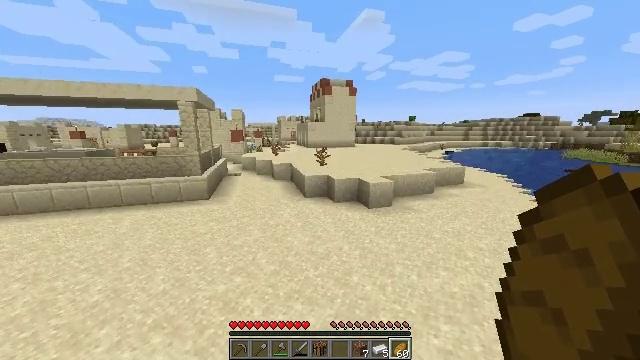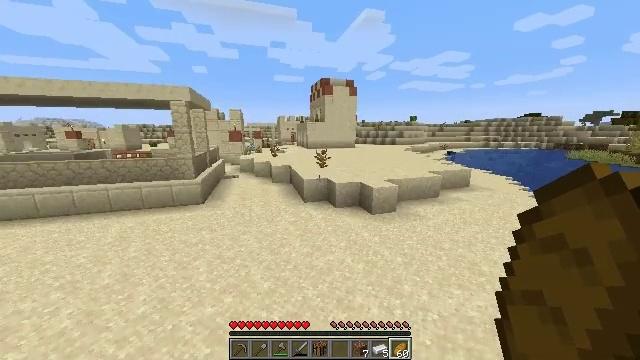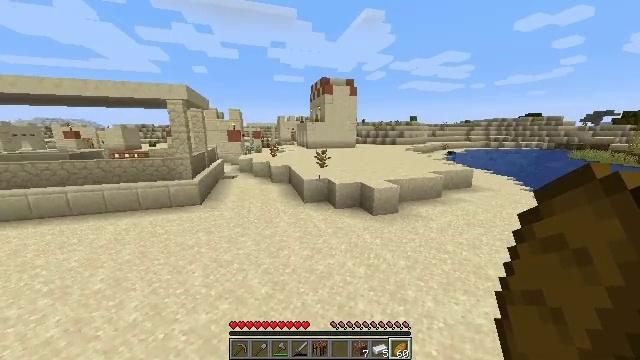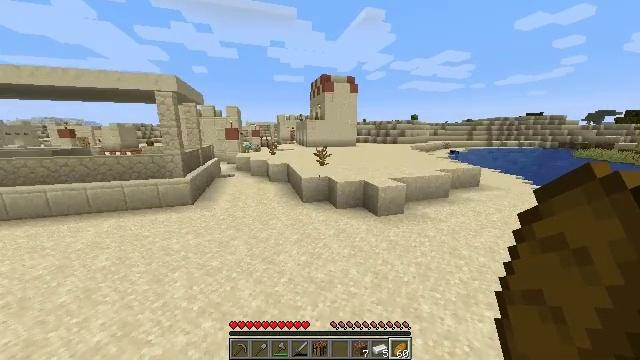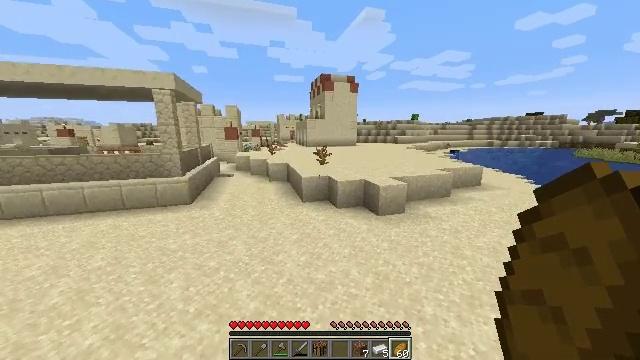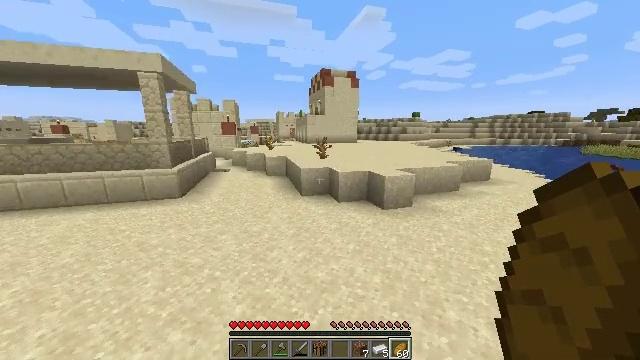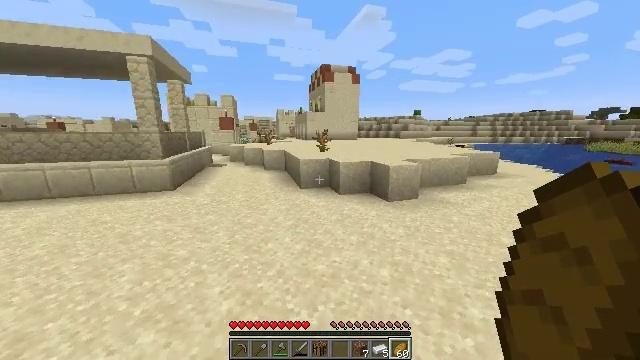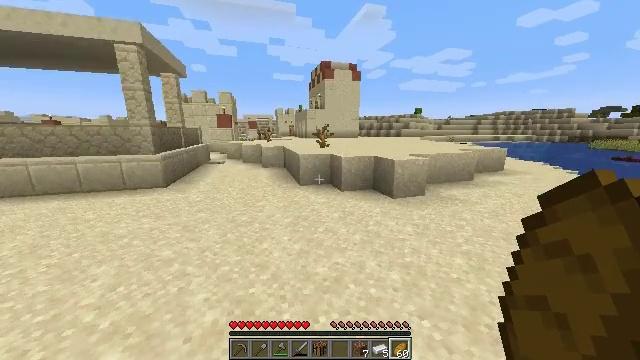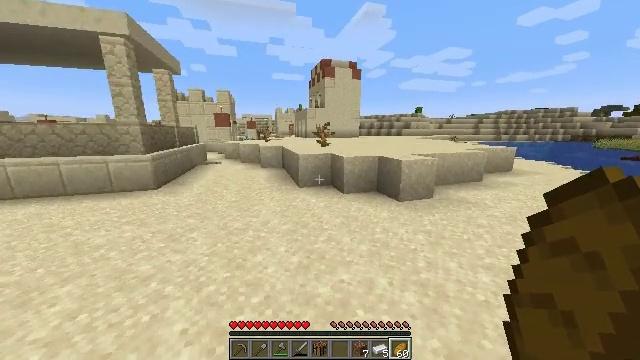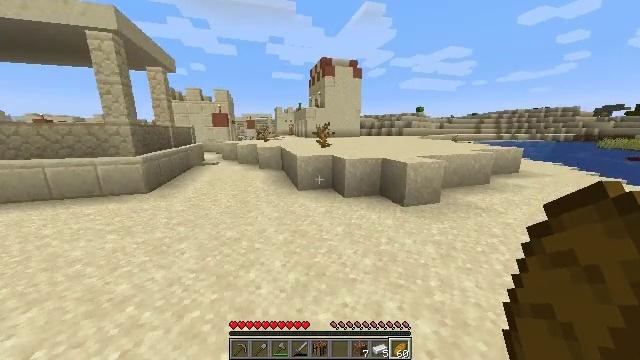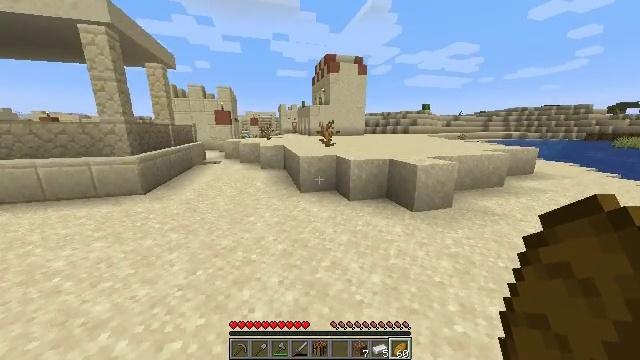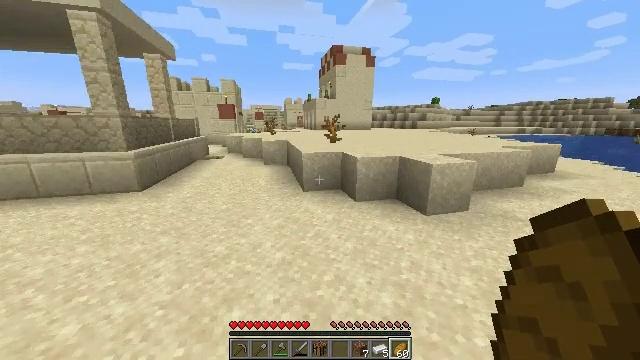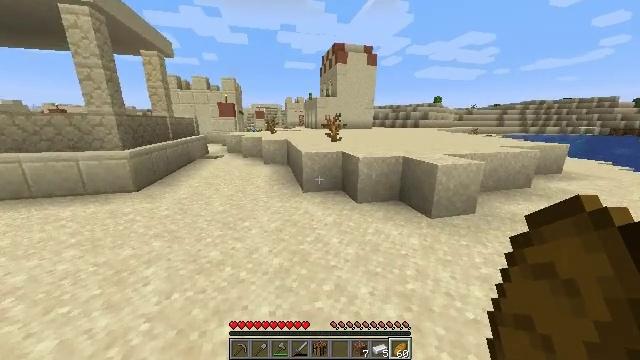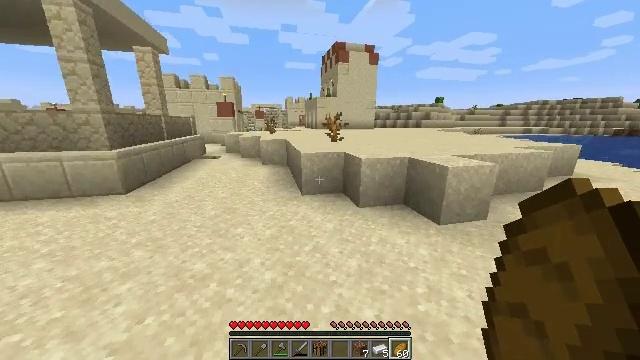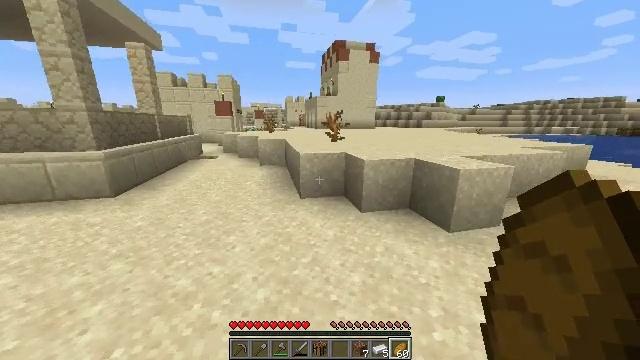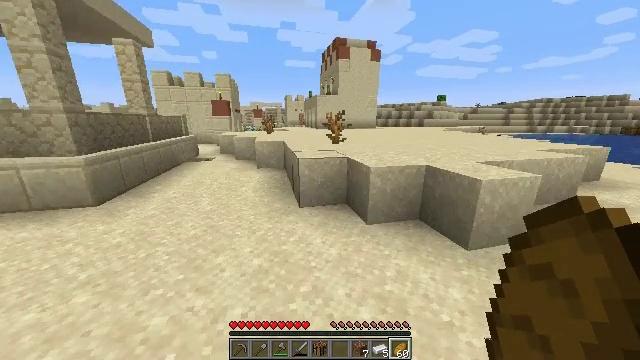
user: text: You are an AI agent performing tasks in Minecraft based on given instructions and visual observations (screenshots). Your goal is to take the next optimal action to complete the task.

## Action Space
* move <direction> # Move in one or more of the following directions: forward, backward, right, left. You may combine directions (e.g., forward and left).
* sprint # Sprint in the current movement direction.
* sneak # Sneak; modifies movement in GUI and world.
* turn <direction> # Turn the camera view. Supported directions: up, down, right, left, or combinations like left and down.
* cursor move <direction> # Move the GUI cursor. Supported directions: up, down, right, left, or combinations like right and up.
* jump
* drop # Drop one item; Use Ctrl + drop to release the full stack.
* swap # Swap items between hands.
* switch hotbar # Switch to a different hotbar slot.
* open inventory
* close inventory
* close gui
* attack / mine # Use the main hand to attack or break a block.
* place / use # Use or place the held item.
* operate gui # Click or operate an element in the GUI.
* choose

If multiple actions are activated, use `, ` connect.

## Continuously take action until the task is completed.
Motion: motion action
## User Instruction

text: Mine the lime bed to collect it.
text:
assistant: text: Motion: move forward, sprint, jump
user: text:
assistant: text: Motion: move forward, sprint, jump
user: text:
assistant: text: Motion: move forward, sprint, jump
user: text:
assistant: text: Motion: move forward, sprint
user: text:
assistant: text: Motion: move forward, sprint
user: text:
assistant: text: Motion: move forward, sprint
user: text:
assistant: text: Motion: move forward, sprint
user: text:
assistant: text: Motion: move forward, sprint
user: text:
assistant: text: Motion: move forward, sprint
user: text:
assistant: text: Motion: move forward, sprint, turn left
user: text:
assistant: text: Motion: move forward, sprint, turn left and down
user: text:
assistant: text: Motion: move forward, sprint
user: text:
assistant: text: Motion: move forward, sprint
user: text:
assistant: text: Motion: move forward, sprint
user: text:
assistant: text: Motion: move forward, sprint
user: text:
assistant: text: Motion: move forward, sprint
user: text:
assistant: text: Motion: move forward, sprint
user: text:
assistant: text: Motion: move forward, sprint
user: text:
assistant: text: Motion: move forward, sprint
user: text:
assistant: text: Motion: move forward, sprint
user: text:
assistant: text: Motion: move forward, sprint
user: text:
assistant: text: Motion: move forward, sprint
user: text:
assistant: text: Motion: move forward, sprint, jump
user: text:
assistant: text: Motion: move forward, sprint, jump
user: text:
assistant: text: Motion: move forward, sprint, jump
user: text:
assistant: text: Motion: move forward, sprint, jump
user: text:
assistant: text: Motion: move forward, sprint, jump
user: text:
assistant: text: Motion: move forward, sprint, jump
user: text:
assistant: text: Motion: move forward, sprint, jump
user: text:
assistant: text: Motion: move forward, sprint, jump